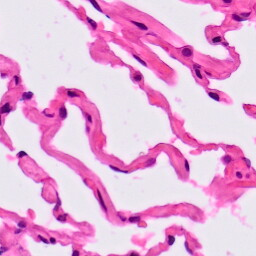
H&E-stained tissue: Lung